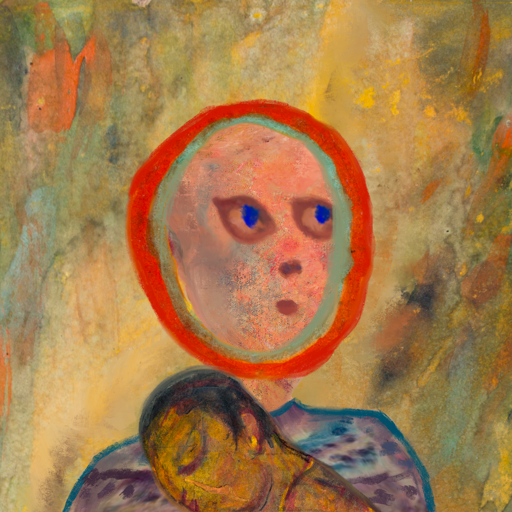
Background: Comrade, Head And Neck Side: Irani, Face Side: Mother_And_Son_Mother, Bust: HillGirl, Hair Side: Sisters, Head Accessory: Blank, Second Necklace: Blank, Necklace: Blank, Baby: GypsyMother_Baby